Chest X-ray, AP view. Patient: 36 years old, sex F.
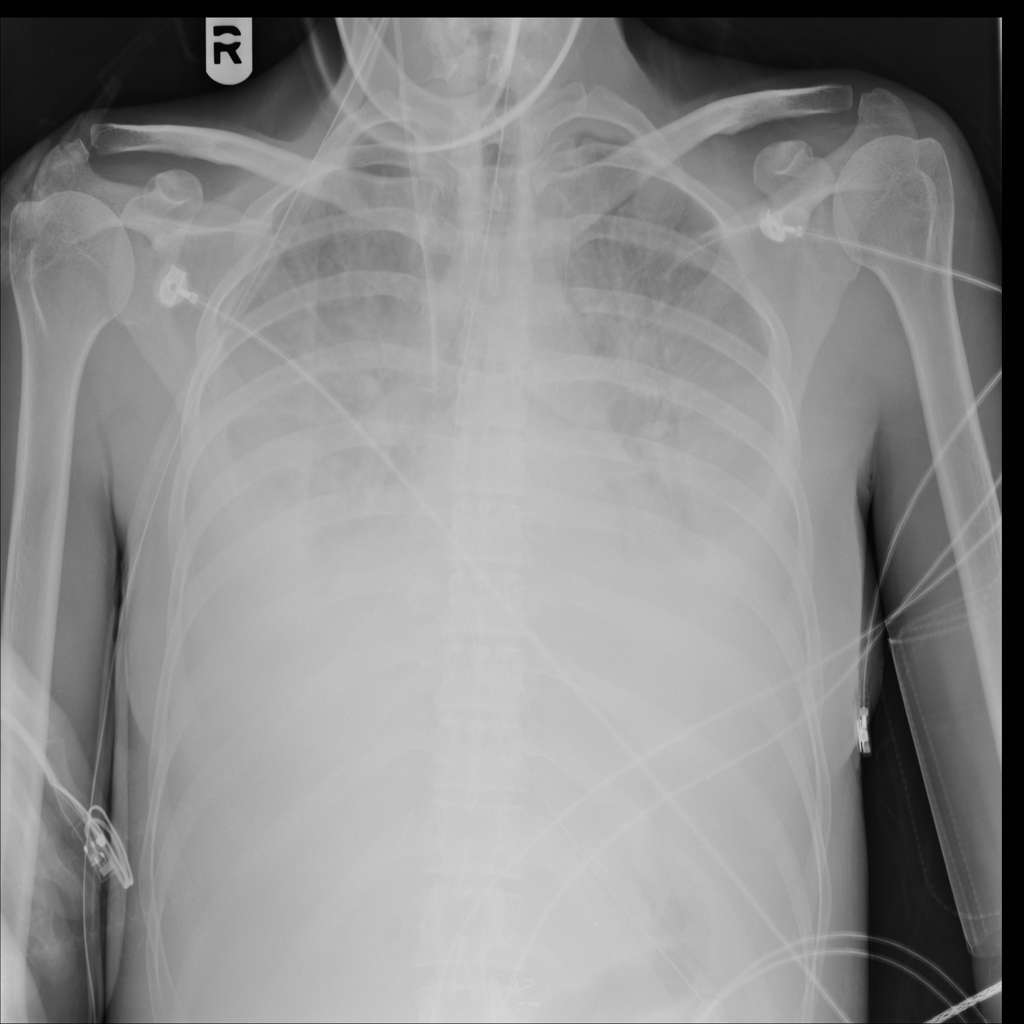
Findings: Atelectasis, Effusion